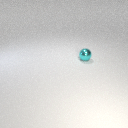
small cyan metal sphere